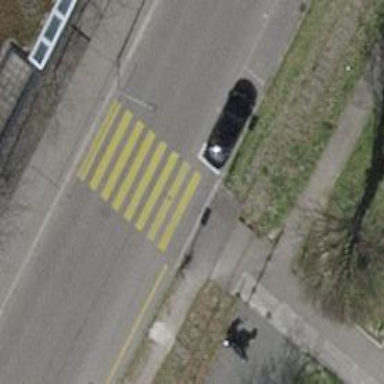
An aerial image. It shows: Railway crossing.